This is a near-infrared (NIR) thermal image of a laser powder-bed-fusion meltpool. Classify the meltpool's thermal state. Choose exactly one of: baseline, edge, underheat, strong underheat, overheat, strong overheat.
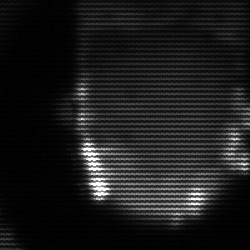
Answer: baseline